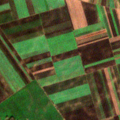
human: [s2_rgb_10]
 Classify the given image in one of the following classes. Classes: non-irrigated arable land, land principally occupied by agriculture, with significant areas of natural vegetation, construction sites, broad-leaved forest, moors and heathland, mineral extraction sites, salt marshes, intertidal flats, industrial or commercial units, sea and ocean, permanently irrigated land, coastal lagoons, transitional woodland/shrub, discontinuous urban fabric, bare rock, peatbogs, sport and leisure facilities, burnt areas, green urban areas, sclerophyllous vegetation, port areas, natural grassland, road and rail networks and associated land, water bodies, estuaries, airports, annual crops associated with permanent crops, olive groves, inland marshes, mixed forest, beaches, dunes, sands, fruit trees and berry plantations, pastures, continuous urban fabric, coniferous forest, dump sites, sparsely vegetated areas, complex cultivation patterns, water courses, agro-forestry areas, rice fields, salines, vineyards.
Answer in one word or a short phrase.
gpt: non-irrigated arable land, complex cultivation patterns